Question: I have a NSTableView which contains my custom NSCell subclass, IconCell.
The IconCell contains three elements : an image, text, and a button.
Here's a simplified version of my drawing code ('closeButton' is the button):
'''
- (void)drawInteriorWithFrame:(NSRect)cellFrame inView:(NSView *)controlView
{
NSPoint cellPoint = cellFrame.origin;
[controlView lockFocus];
CGFloat buttonWidth = [closeButton frame].size.width;
[someNSImage drawInRect:NSMakeRect(cellPoint.x, cellPoint.y, ICON_WIDTH, ICON_HEIGHT) fromRect:NSZeroRect operation:NSCompositeSourceOver fraction:1.0 respectFlipped:YES hints:nil];
[someNSString drawInRect:NSMakeRect(cellPoint.x+ICON_WIDTH+PADDING, cellPoint.y, cellFrame.size.width - ICON_WIDTH - buttonWidth, cellFrame.size.height) withAttributes:someTextAttributes];
[(NSButtonCell*)[closeButton cell] drawWithFrame:NSMakeRect(cellPoint.x + cellFrame.size.width - buttonWidth, cellPoint.y, buttonWidth, cellFrame.size.height) inView:controlView];
[controlView unlockFocus];
}
'''
The drawing part works fine and produces something like the following:

which is what I want.
Moreover, I want one of two things to happen when the user interacts with the cell: if the user clicks anywhere on the cell, EXCEPT the close button, it should do 'actionA'. If the user clicks on the close button, it should do 'actionB'.
The problem I'm having is that the close button seems "invisible" -- if I click on it, it doesn't move (whereas a working button should show its pushed down state), and in general it behaves as if it wasn't there, and 'actionA' is triggered instead of 'actionB'.
This is how I set the two actions:
'''
[tableView setAction:@selector(actionA)];
'''
and
'''
[closeButton setAction:@selector(actionB)];
'''
What am I doing wrong?
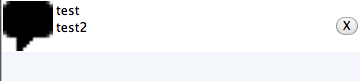
Answer: You're just drawing a picture of the button in the cell. This isn't the same thing as placing the actual button into the cell.
Cells aren't full views, so this is more complicated than you may think at first. If you really have to do this with cells, it's explained here: <URL>.
But... if you can limit yourself to 10.7+, they've added view-based tableviews. These are much simpler, since you can put a full 'NSButton' inside of your 'NSTableViewCellView'. This is explained in the <URL>. Highly recommended if you can limit yourself to 10.7+.